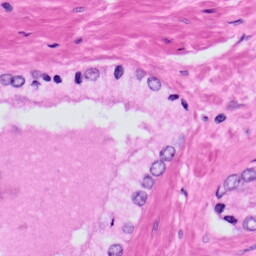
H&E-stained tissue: Prostate